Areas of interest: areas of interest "Driving School"
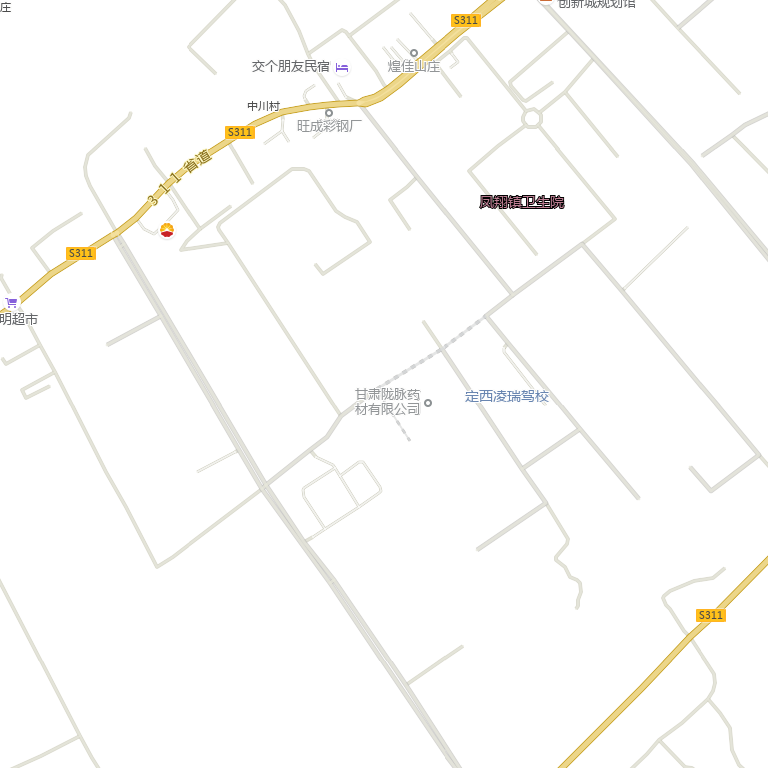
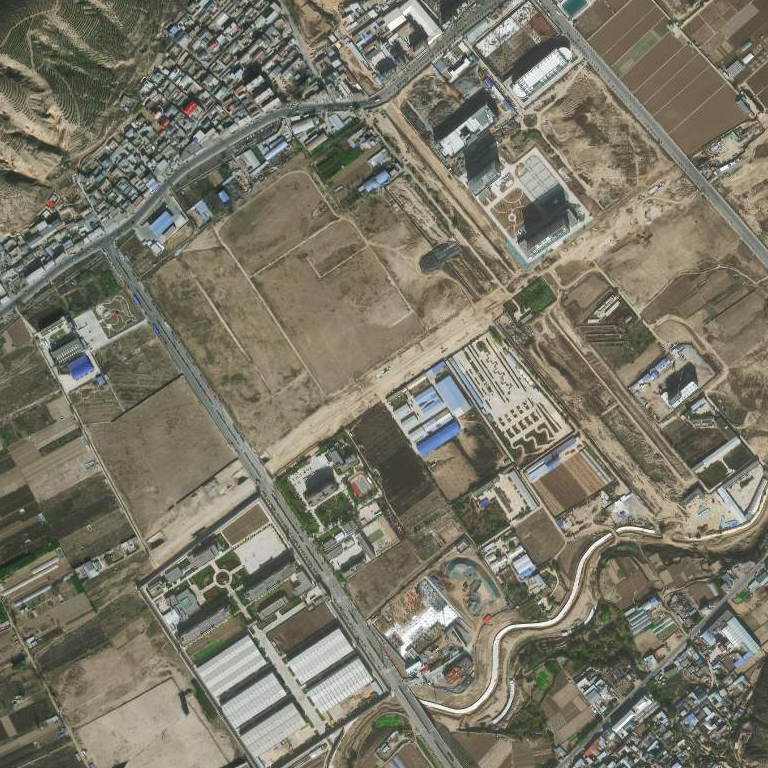